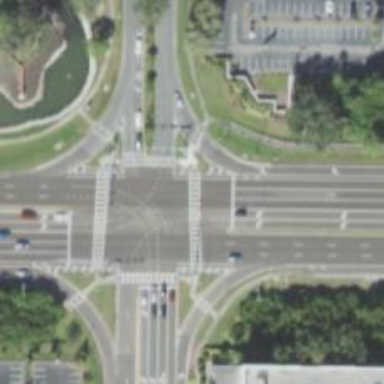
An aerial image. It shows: Marked crossing on the road.